Question: When i am trying to run org.apache.nutch.crawl.Crawler class using the eclipse launcher, getting the following exception. I don't have any idea on this.
'''
java.lang.NullPointerException
at org.apache.avro.util.Utf8.<init>(Utf8.java:37)
at org.apache.nutch.crawl.GeneratorReducer.setup(GeneratorReducer.java:100)
at org.apache.hadoop.mapreduce.Reducer.run(Reducer.java:174)
at org.apache.hadoop.mapred.ReduceTask.runNewReducer(ReduceTask.java:566)
at org.apache.hadoop.mapred.ReduceTask.run(ReduceTask.java:408)
at org.apache.hadoop.mapred.LocalJobRunner$Job.run(LocalJobRunner.java:216)
13/07/30 21:14:26 INFO mapred.JobClient: map 100% reduce 0%
13/07/30 21:14:26 INFO mapred.JobClient: Job complete: job_local_0002
13/07/30 21:14:26 INFO mapred.JobClient: Counters: 12
13/07/30 21:14:26 INFO mapred.JobClient: FileSystemCounters
13/07/30 21:14:26 INFO mapred.JobClient: FILE_BYTES_READ=47606
13/07/30 21:14:26 INFO mapred.JobClient: FILE_BYTES_WRITTEN=97164
13/07/30 21:14:26 INFO mapred.JobClient: Map-Reduce Framework
13/07/30 21:14:26 INFO mapred.JobClient: Reduce input groups=0
13/07/30 21:14:26 INFO mapred.JobClient: Combine output records=0
13/07/30 21:14:26 INFO mapred.JobClient: Map input records=0
13/07/30 21:14:26 INFO mapred.JobClient: Reduce shuffle bytes=0
13/07/30 21:14:26 INFO mapred.JobClient: Reduce output records=0
13/07/30 21:14:26 INFO mapred.JobClient: Spilled Records=0
13/07/30 21:14:26 INFO mapred.JobClient: Map output bytes=0
13/07/30 21:14:26 INFO mapred.JobClient: Combine input records=0
13/07/30 21:14:26 INFO mapred.JobClient: Map output records=0
13/07/30 21:14:26 INFO mapred.JobClient: Reduce input records=0
Exception in thread "main" java.lang.RuntimeException: job failed: name=generate: null, jobid=null
at org.apache.nutch.util.NutchJob.waitForCompletion(NutchJob.java:54)
at org.apache.nutch.crawl.GeneratorJob.run(GeneratorJob.java:199)
at org.apache.nutch.crawl.Crawler.runTool(Crawler.java:68)
at org.apache.nutch.crawl.Crawler.run(Crawler.java:152)
at org.apache.nutch.crawl.Crawler.run(Crawler.java:250)
at org.apache.hadoop.util.ToolRunner.run(ToolRunner.java:65)
at org.apache.nutch.crawl.Crawler.main(Crawler.java:257)
'''
After doing a bit of google came across <URL>. Even i have tried running crawl script from cygwin terminal, but no luck. Screen shot of error from terminal.

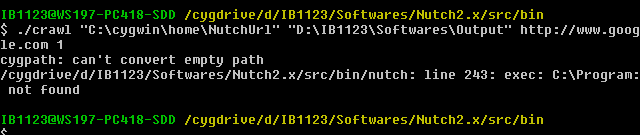
Answer: You should copy file $NutchHome/src/bin/crawl to the deploy directory: $NutchHome/runtime/deploy/bin and then run the crawl command script :
> crawl < seedDir> < crawlId> < numberOfRounds>
Hope this helps.